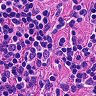
Metastatic tissue present: no